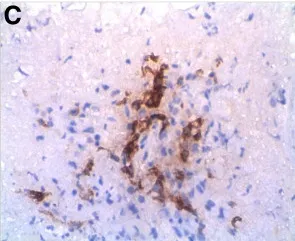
NSCLC renal metastasis. , CK5/6.
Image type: pathology (immunostaining)